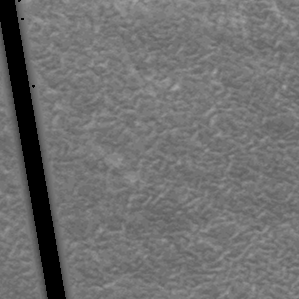
Label: frost